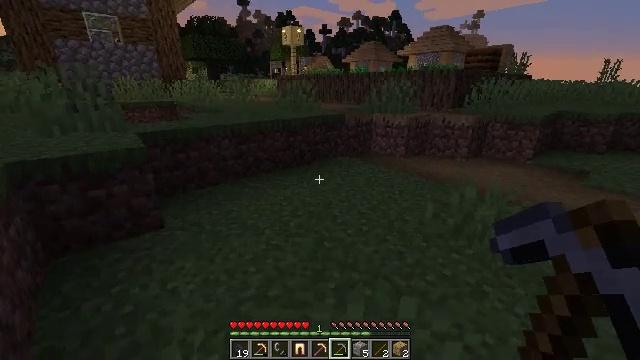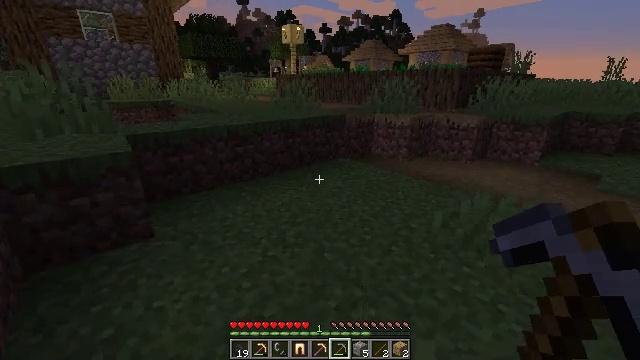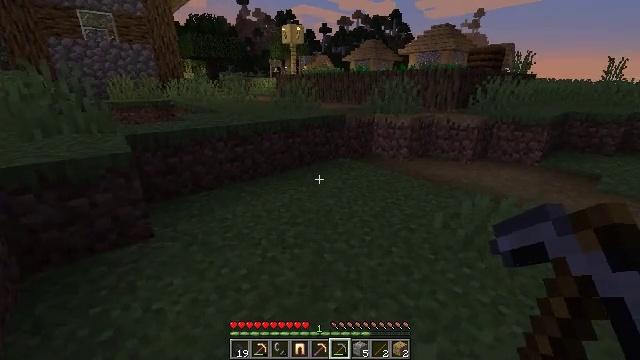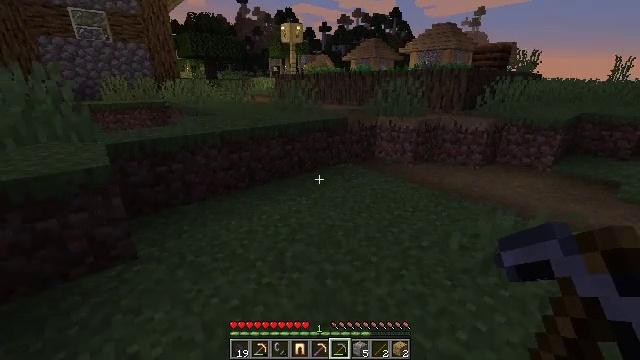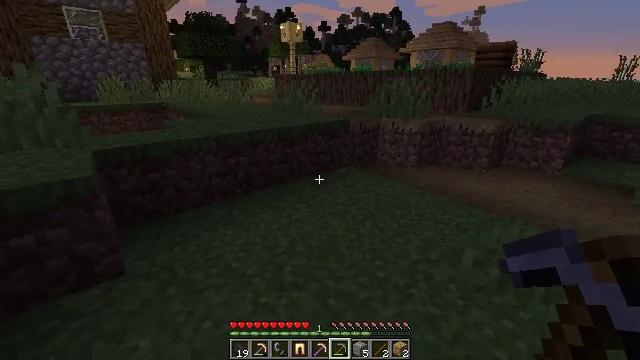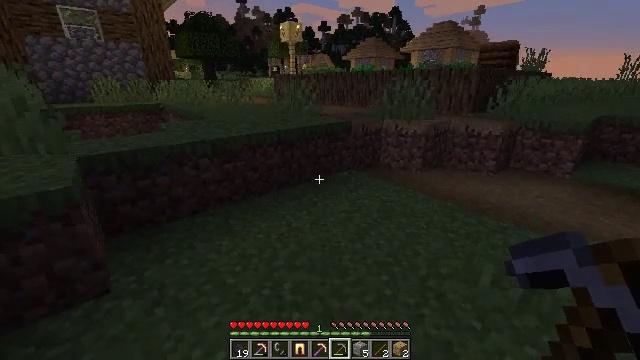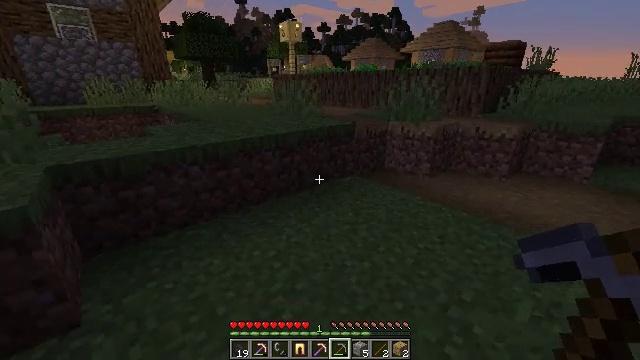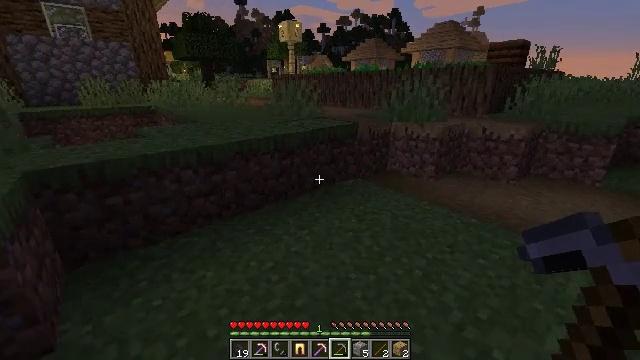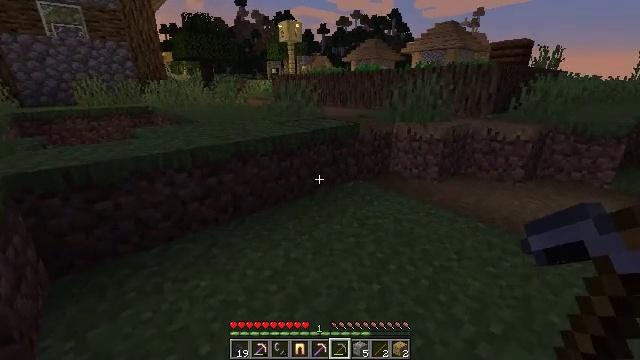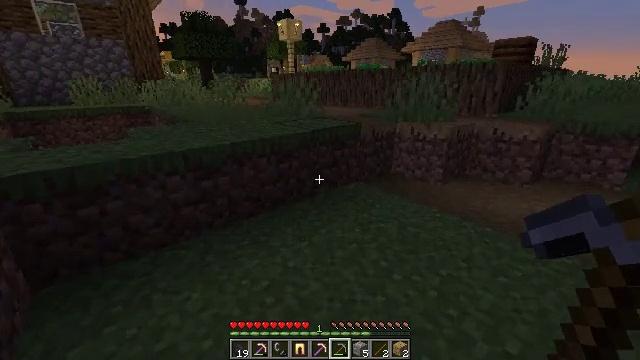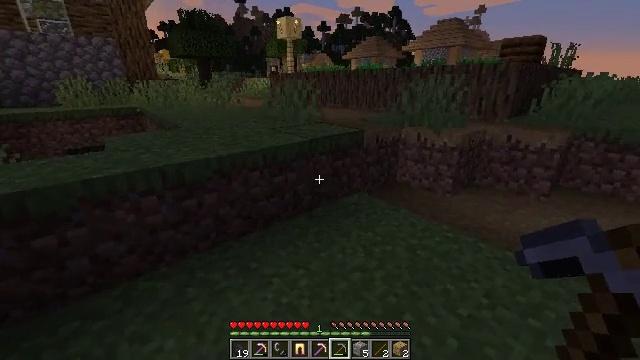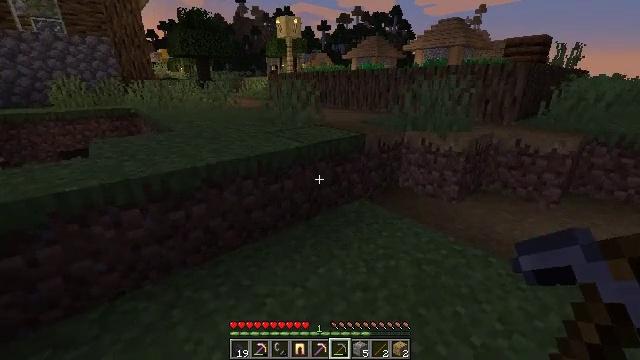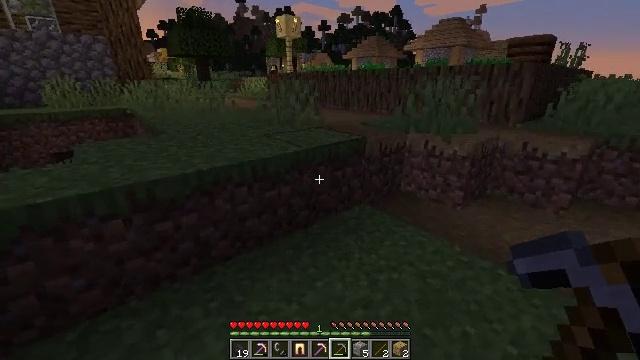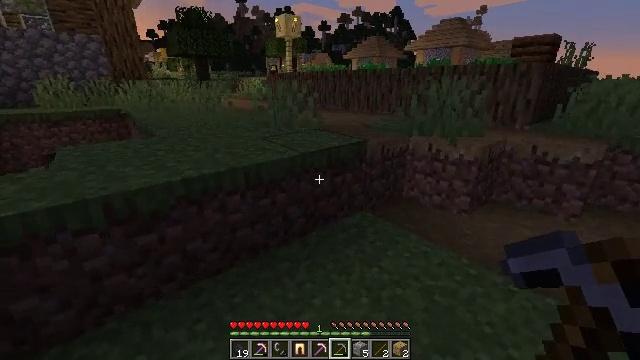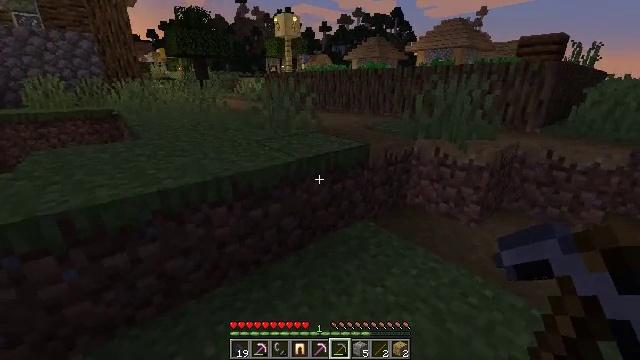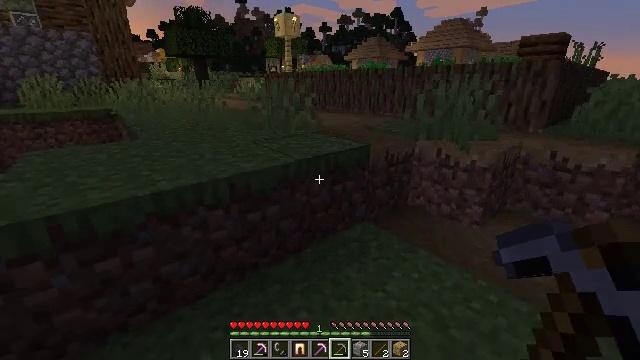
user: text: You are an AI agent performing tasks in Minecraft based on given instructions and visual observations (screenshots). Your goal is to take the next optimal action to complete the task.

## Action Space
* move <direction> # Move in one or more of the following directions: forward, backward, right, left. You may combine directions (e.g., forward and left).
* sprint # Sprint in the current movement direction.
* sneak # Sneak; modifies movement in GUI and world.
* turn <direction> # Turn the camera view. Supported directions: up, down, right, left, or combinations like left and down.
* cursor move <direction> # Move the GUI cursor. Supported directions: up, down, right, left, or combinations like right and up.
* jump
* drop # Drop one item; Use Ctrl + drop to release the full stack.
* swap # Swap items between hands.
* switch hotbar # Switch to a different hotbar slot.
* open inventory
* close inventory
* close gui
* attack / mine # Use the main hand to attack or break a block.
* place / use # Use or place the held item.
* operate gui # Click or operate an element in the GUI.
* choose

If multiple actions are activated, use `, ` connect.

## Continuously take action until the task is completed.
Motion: motion action
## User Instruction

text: Chop down the oak log.
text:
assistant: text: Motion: move forward
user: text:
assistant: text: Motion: move forward
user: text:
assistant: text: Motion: move forward
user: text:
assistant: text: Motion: move forward
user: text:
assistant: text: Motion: move forward
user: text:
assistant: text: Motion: move forward
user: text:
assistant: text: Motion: move forward
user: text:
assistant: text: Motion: move forward
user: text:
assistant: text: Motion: move forward
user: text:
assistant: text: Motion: move forward
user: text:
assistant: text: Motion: move forward
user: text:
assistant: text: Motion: move forward
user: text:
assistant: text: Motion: move forward
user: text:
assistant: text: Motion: move forward
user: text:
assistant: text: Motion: move forward
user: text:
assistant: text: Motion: move forward
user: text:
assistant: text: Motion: move forward
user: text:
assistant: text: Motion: move forward and move left
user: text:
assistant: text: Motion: move forward and move left
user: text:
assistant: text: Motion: move forward and move left
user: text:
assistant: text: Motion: move forward and move left
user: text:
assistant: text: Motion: move forward and move left
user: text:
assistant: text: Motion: move forward and move left
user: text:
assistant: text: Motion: move forward and move left
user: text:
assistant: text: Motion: move forward and move left
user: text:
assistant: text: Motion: move forward and move left
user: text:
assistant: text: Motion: move forward and move left
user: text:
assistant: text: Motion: move forward and move left
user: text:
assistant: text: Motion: move forward and move left
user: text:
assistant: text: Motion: move forward and move right